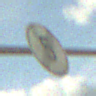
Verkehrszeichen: EndeGeschwindigkeit5
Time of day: Midday
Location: Outdoor (RoadRail)
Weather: PartlyCloudy
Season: NotSpecified
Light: Natural